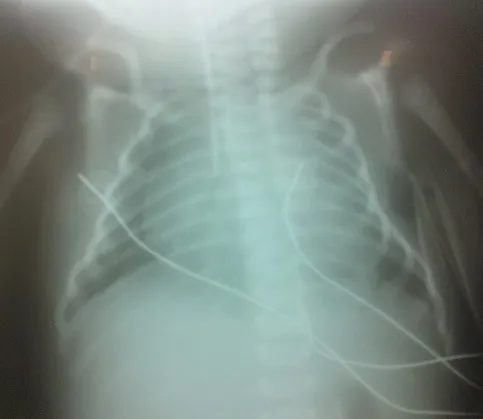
Chest radiograph showing an enlarged cardiac silhouette.
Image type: radiology (x_ray)